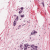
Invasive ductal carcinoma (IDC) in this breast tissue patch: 0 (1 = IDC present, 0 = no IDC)